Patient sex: F
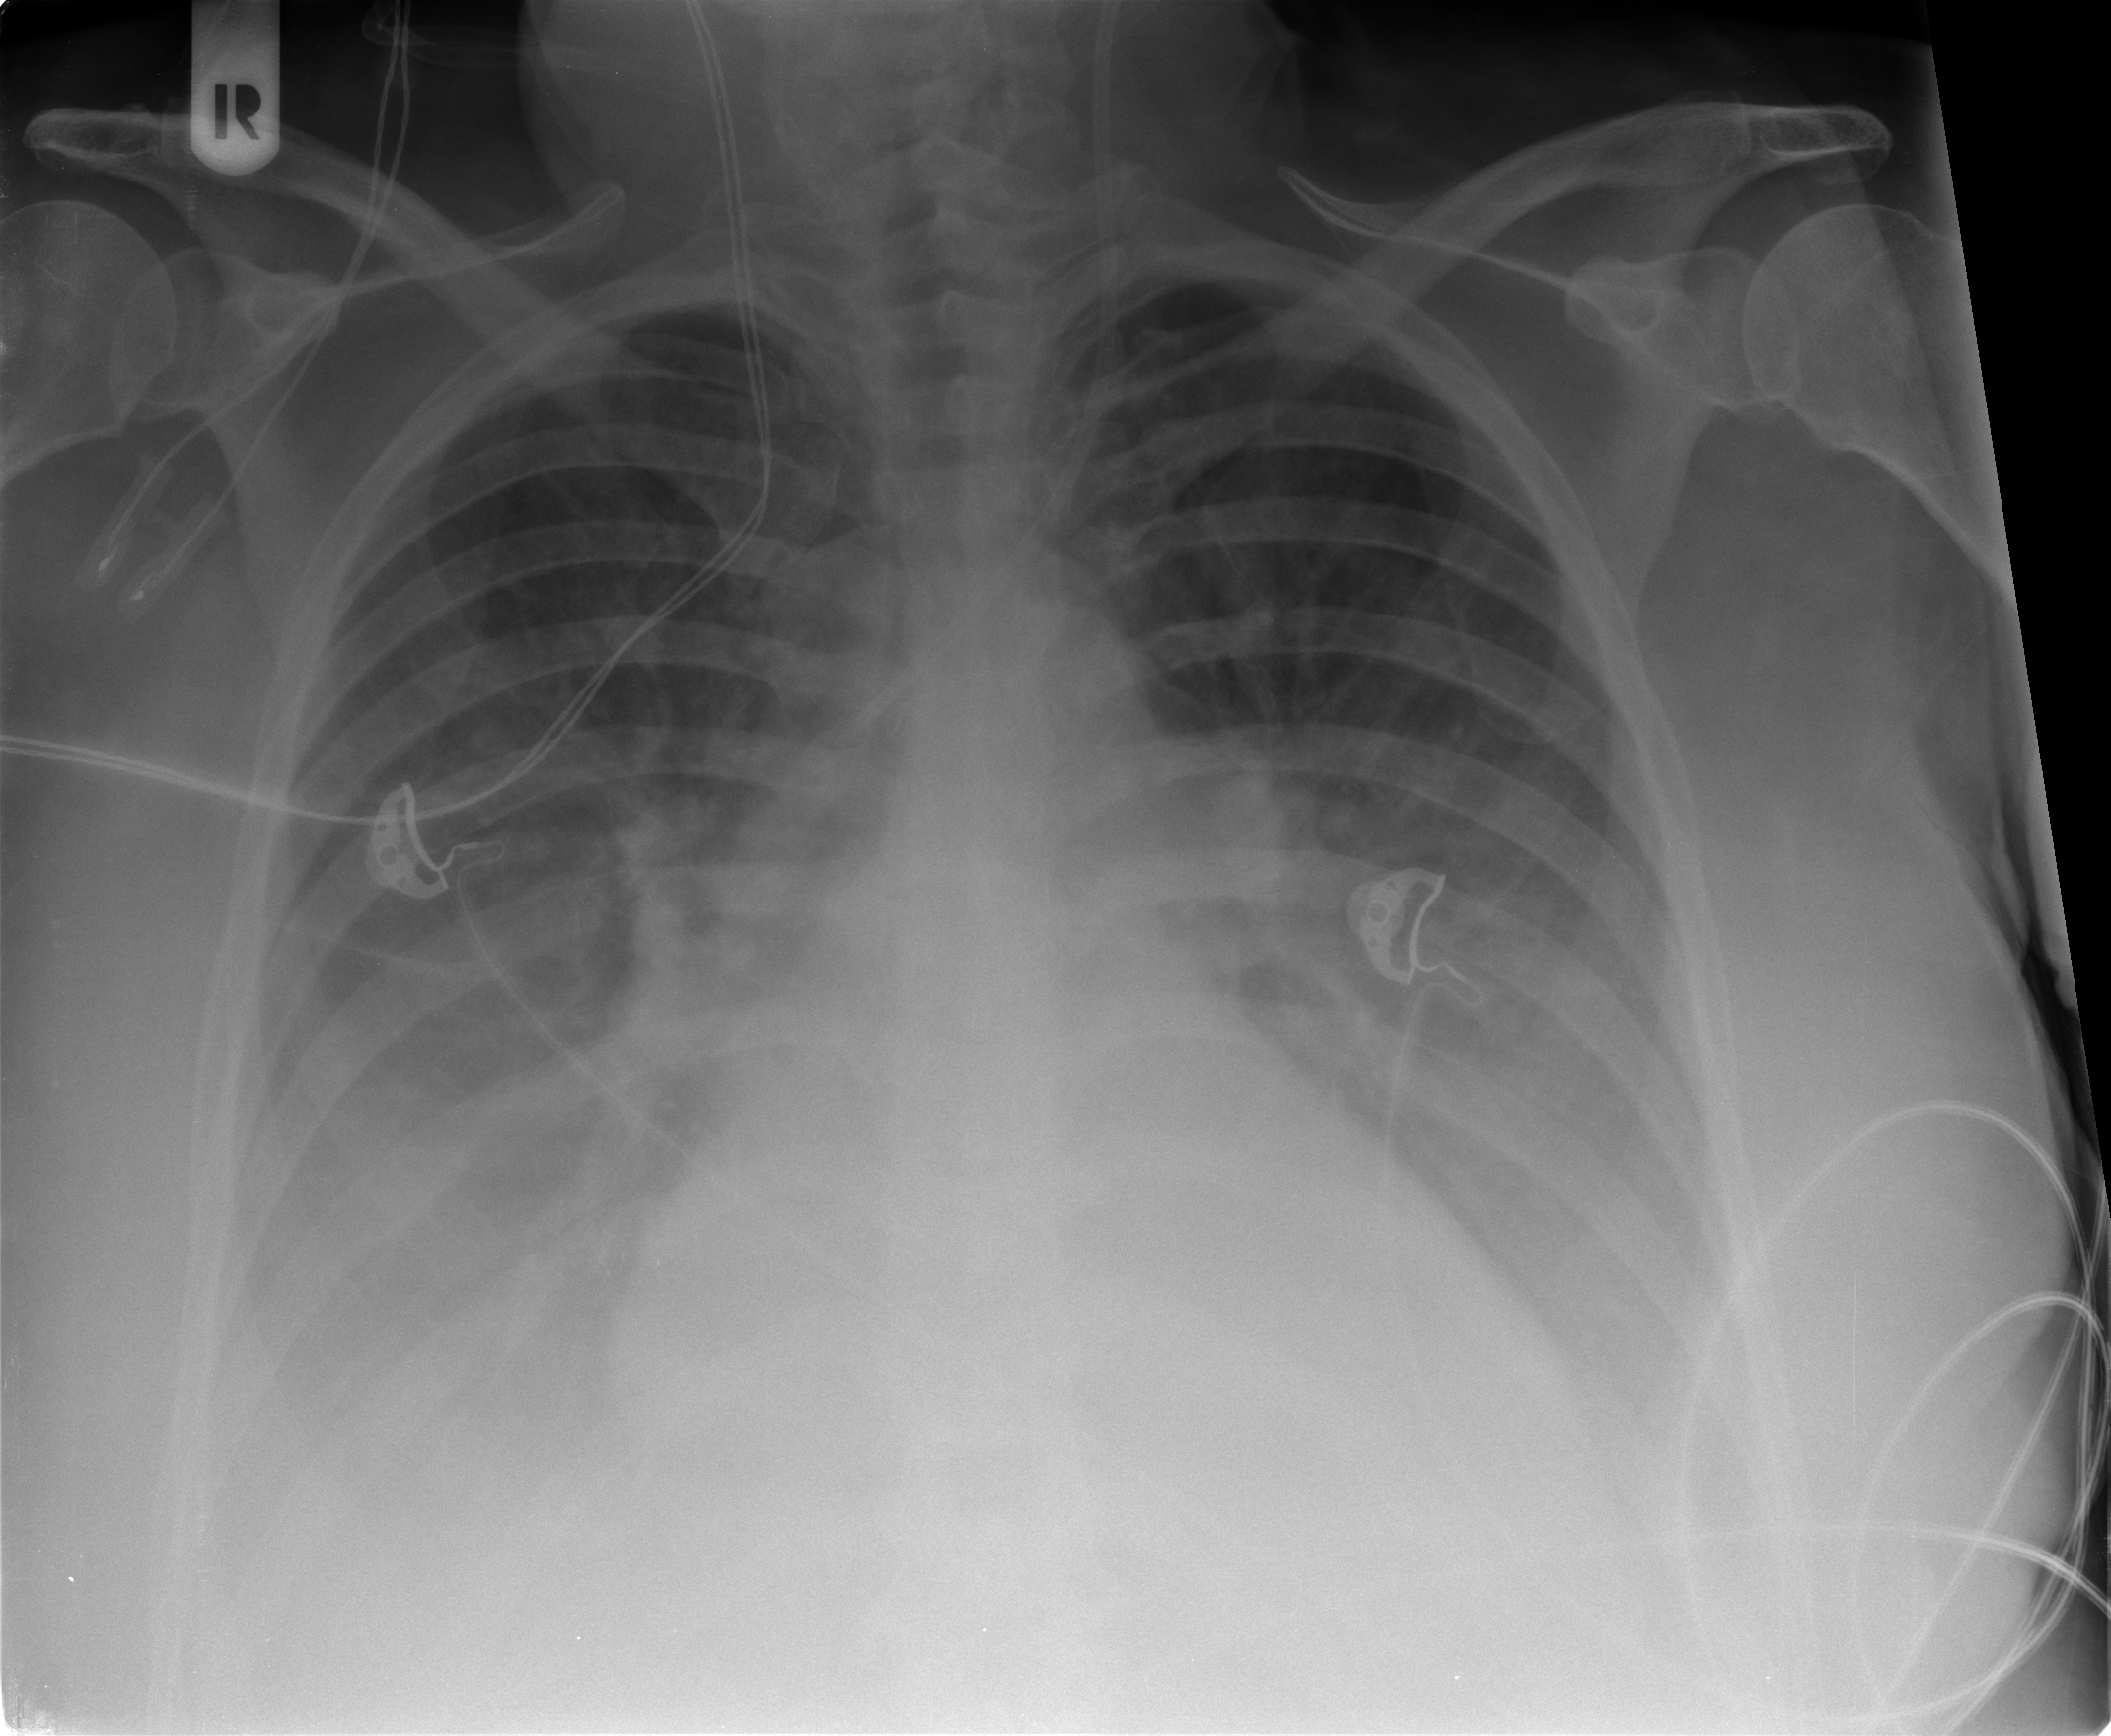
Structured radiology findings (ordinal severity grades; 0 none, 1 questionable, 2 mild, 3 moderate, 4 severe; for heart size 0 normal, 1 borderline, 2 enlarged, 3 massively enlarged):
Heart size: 2
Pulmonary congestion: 3
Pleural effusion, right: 3
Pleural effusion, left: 3
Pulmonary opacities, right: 0
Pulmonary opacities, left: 0
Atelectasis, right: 3
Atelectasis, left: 3